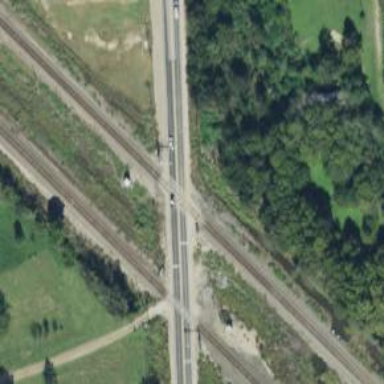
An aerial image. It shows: Level crossing along the railway.